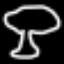
Label: mushroom